Question: I have a package with one data flow task. In the data flow task it copies data from one database to another archive database.
I linked two precedence constraints. If it's successful it should go on and start a certain job in SQL Server (delete records from the original database). If the task fails, it should return a script task saying that it failed.
When I run this, the data flow task is successful (every record gets copied). The data flow task gets a green tick. The '"execute SQL Server Agent Job Task"' also gets a green tick. Yet after completing the package it says
> "Package execution completed with error. Click here to switch to design mode, or select Stop Debugging from the Debug menu."
I included a screenshot of it:

The output basically only says:
> SSIS package "c:\Users\Kim\Documents\Visual Studio 2012\Projects\POC\POC\Archive.dtsx" finished: Failure.
So:
1. Where can I find the error? There is no indication at all what went wrong. Both show green ticks and the migration of data did went well indeed. The SQL Server job didn't do its job. The records are still there. So I have a feeling that the error has to do with the job. I have to mention it is the Change Data Capture cleanup job which was automatically made when I turned on CDC on this table. I did this because I only want this job to happen when the data flow task is successful (instead of running the schedule by default).
2. If it failed, why didn't it follow the precedence constraint for failure (showing the script)?
SQL Server agent is turned on by the way.
Can someone please help me? I googled '"Package execution completed with error"' and I literally get only 68 results which are not helping.
Kim
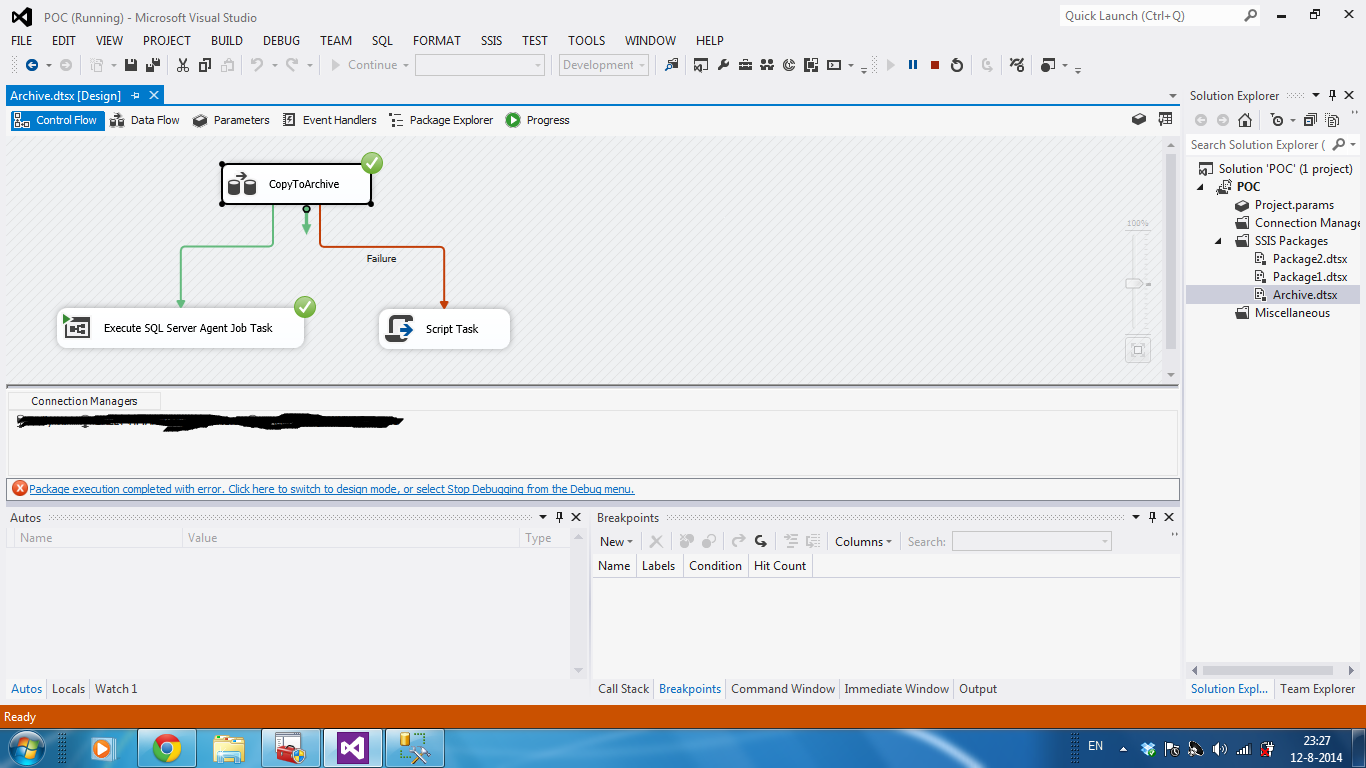
Answer: I recreated the entire package and it completed with success. I'm still wondering what the difference is with my original package, but I'm guessing it might have something to do with non-corresponding meta-data. When making the original package I had copied a few tasks and then made new tasks and deleted the copied ones (because it was easier to look between them instead of switching between SSIS projects). I deleted all the old copied tasks, but possibly something went wrong there and that something is still linked to old metadata. All the tasks are performing though.
Mike en Ennor thanks for looking into the problem. If anyone has any clue what it could be, please reply anyway, because my solution to recreate the package again was not a satisfying solution.
Kim